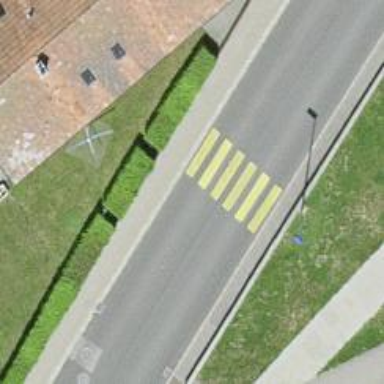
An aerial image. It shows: Uncontrolled road crossing.